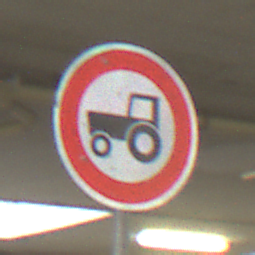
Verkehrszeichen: VerbotKraftfahrzeugeZuegeNichtSchneller25
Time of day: Midday
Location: Roofed (Urban)
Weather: Overcast
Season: NotSpecified
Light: Artificial